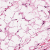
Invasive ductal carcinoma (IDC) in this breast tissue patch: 0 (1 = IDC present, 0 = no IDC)